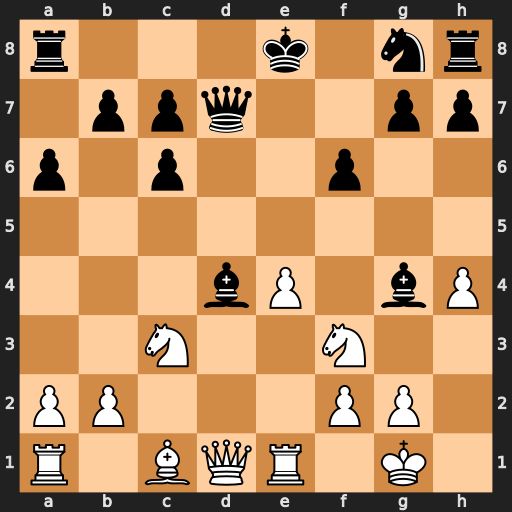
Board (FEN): r3k1nr/1ppq2pp/p1p2p2/8/3bP1bP/2N2N2/PP3PP1/R1BQR1K1
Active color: w
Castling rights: kq
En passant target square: -
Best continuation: Qxd4 Qxd4 Nxd4